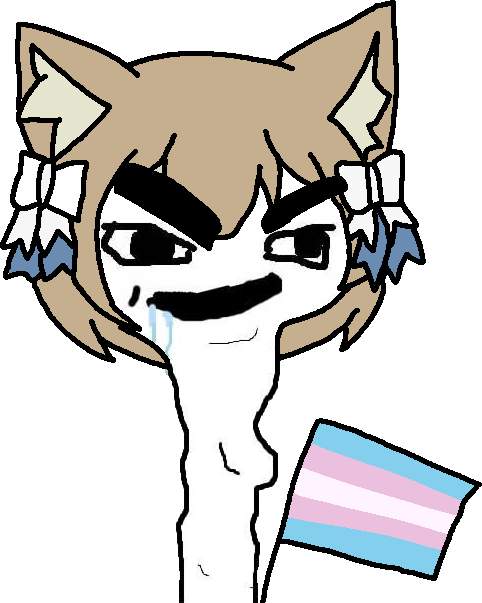
Label: 5_Brainlet